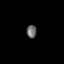
Tissue: skin
Cell type: Epithelial cells
Senescence score: 0.266
Nuclear area (px): 129
Mean DAPI intensity: 104.969